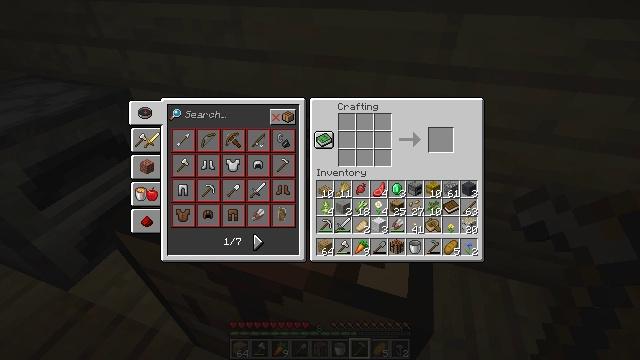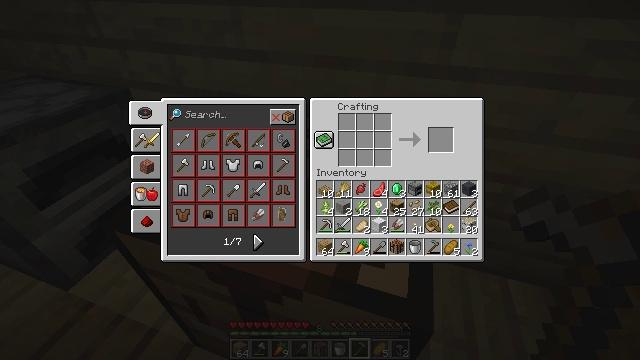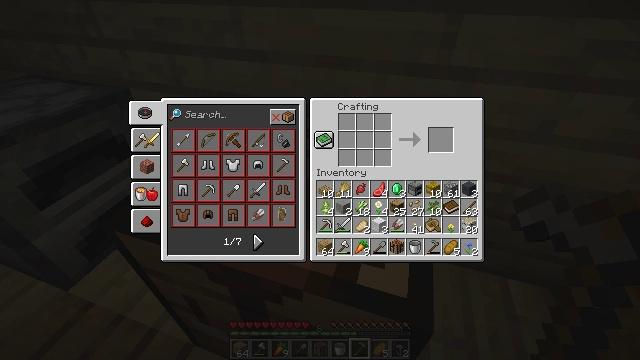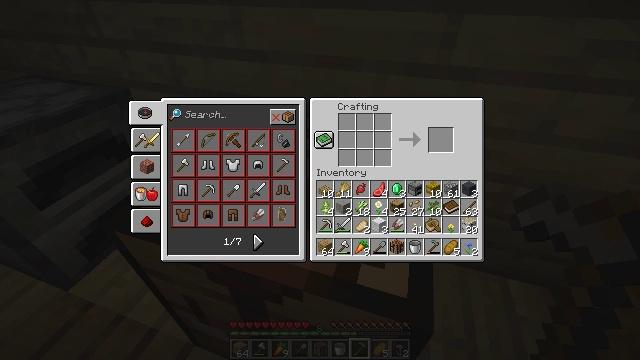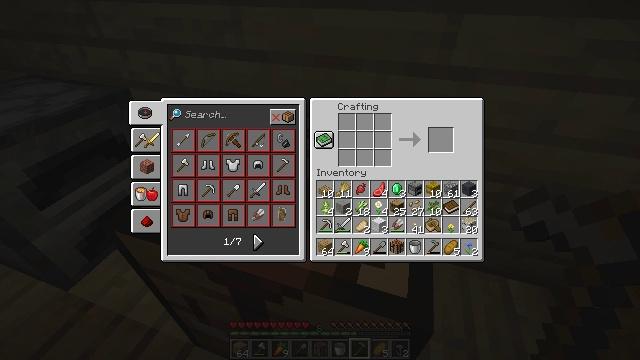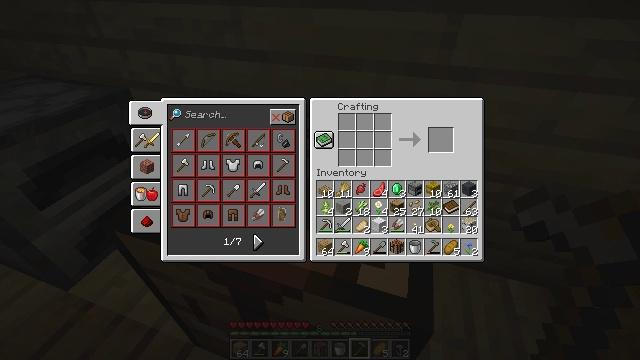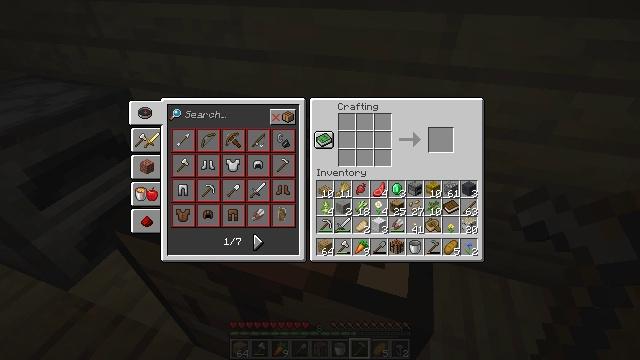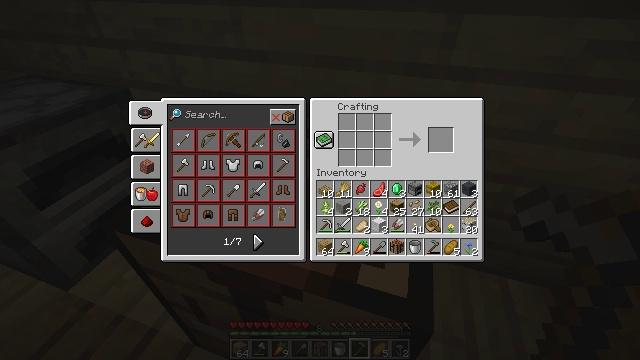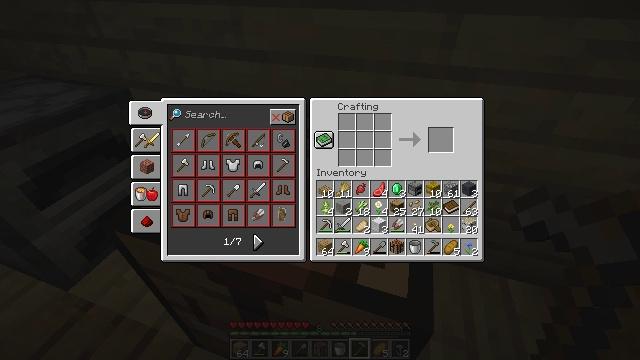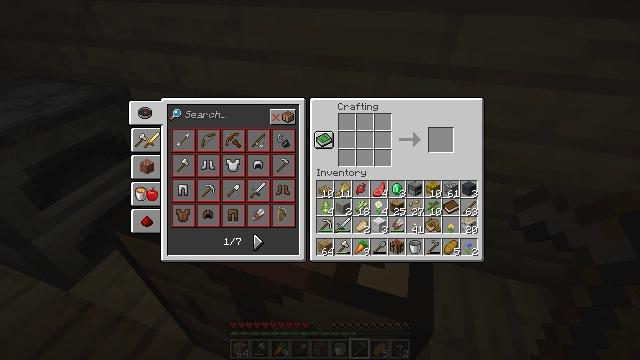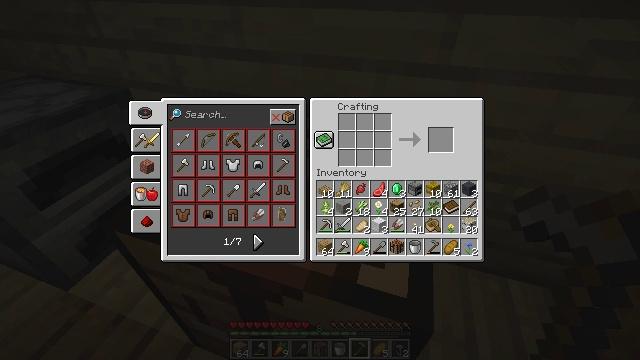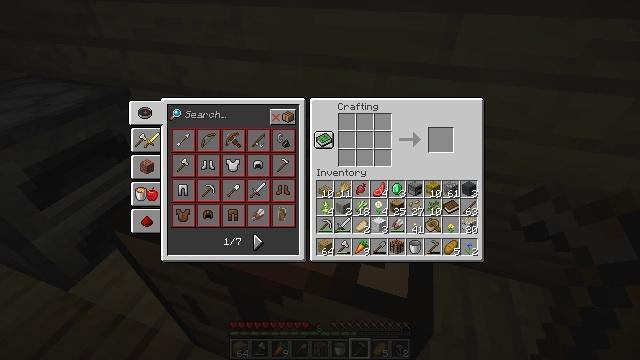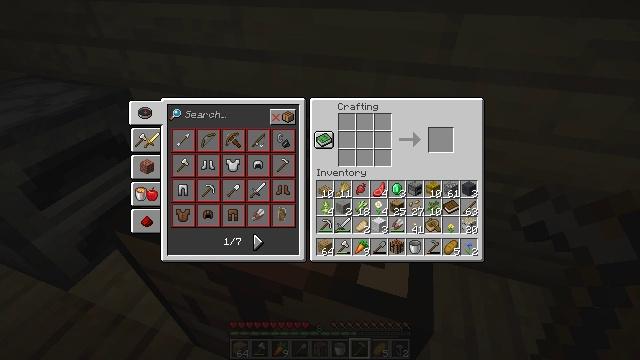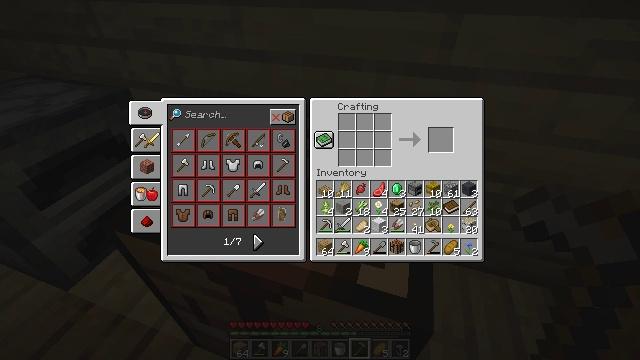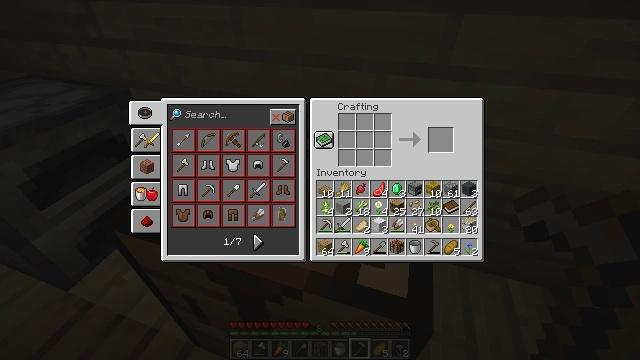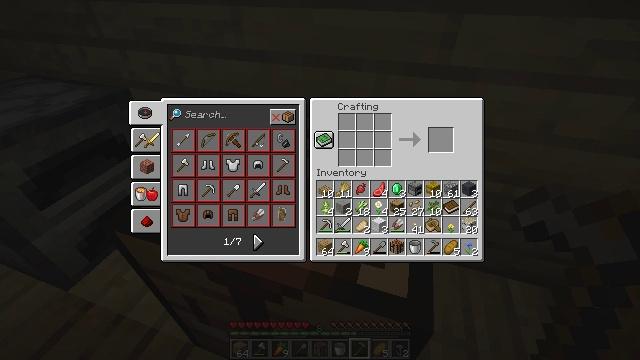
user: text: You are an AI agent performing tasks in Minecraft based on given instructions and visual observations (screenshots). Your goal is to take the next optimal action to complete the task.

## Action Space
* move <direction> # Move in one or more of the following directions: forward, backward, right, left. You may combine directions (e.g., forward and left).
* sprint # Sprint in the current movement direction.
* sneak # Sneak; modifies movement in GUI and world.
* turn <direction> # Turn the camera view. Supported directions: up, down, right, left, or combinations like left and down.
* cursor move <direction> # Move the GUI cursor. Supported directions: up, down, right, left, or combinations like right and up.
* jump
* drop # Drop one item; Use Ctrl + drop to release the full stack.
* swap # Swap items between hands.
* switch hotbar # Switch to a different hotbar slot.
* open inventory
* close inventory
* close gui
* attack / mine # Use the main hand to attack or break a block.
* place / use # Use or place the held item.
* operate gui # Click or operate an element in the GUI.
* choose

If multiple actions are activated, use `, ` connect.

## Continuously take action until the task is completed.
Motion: motion action
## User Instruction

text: Remove a bread from the inventory.
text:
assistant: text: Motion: no_op
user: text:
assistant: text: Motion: cursor move left
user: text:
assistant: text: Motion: no_op
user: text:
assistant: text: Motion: no_op
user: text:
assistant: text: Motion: no_op
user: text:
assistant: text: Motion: no_op
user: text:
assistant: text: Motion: no_op
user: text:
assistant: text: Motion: no_op
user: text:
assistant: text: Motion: no_op
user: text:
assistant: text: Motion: no_op
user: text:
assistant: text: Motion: no_op
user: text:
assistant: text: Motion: no_op
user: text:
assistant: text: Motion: no_op
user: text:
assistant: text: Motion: no_op
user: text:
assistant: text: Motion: no_op
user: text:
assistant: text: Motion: no_op
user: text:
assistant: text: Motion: no_op
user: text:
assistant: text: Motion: no_op
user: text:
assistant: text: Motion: no_op
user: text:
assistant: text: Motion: no_op
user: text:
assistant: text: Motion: no_op
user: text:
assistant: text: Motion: no_op
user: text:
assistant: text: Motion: close gui
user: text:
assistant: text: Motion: open inventory
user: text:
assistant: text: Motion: turn left and up, open inventory
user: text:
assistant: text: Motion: turn left and up
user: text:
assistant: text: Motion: turn left and up
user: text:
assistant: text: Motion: turn left and up
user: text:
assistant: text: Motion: turn left and up
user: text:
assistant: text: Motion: turn left